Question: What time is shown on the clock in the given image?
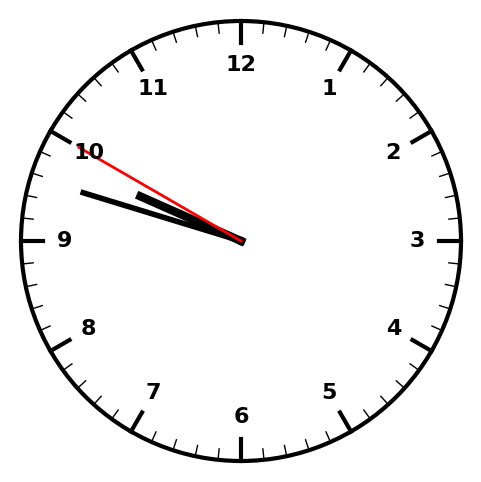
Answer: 09:47:50